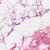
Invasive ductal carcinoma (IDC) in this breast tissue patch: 0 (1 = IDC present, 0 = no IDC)